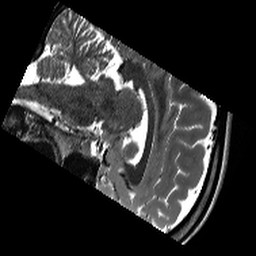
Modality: T2w
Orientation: sagittal
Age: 32
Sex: female
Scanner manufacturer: siemens
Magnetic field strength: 3 T
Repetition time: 13.15 s
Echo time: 0.082 s